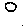
Label: circle